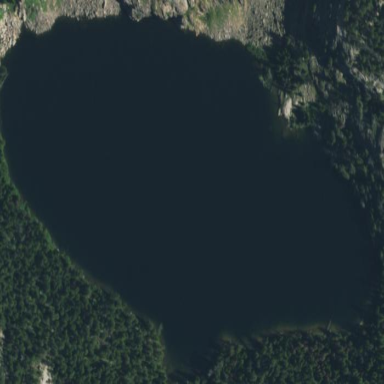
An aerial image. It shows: Serene lake.